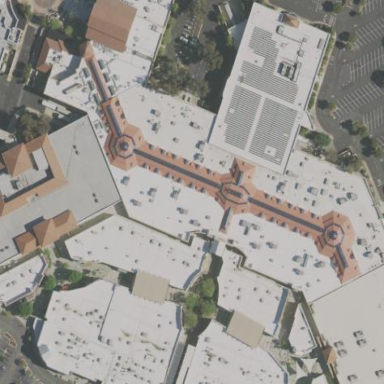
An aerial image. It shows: Retail building in mall.